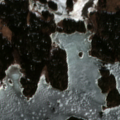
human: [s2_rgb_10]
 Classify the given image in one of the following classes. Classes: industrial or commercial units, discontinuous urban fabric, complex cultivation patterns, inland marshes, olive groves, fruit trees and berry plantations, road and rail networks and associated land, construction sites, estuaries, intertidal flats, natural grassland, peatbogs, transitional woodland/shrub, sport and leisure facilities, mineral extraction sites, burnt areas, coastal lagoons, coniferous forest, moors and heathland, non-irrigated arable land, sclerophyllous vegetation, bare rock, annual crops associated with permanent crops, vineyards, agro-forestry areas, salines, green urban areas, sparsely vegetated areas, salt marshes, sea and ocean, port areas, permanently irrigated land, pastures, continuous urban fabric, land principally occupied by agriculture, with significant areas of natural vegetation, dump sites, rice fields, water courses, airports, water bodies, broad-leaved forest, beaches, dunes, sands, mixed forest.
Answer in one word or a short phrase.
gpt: coniferous forest, sea and ocean